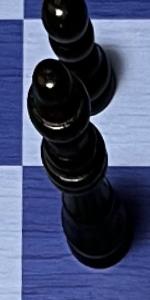
Label: Queen_Black